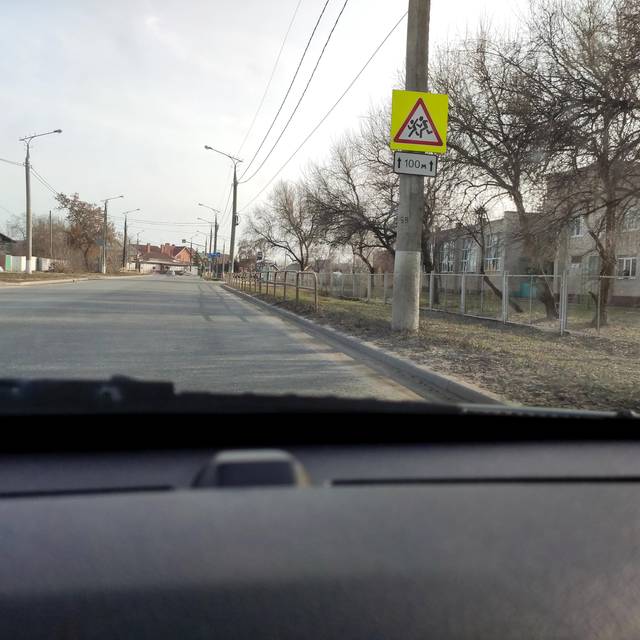
Region: Russia
Coordinates: 53.512, 49.395